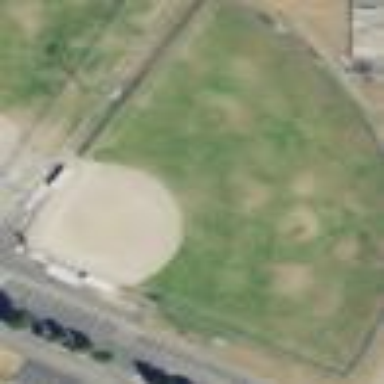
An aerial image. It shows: Softball pitch for baseball enthusiasts.